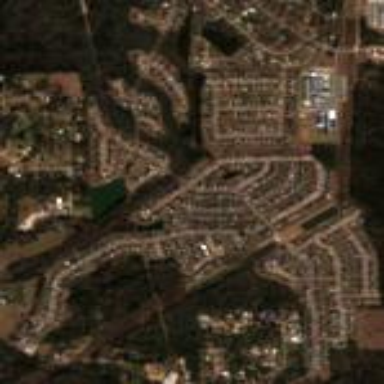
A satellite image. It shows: Residential area composed of single-family homes.